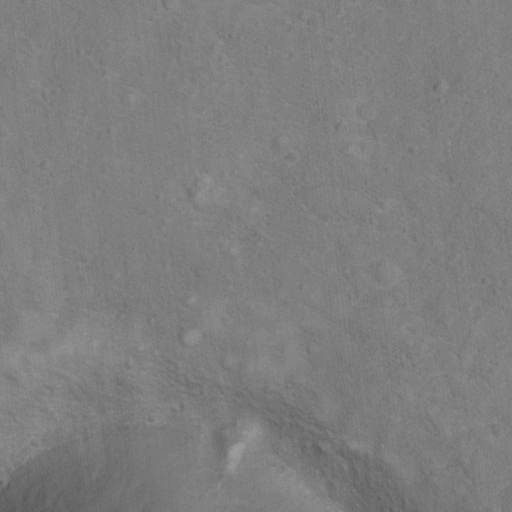
Classes present: Background